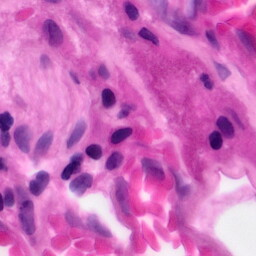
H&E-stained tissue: Pancreatic